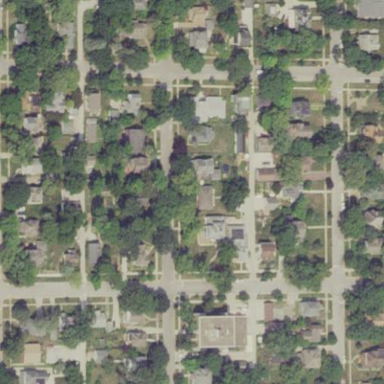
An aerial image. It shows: Single-family residential area.